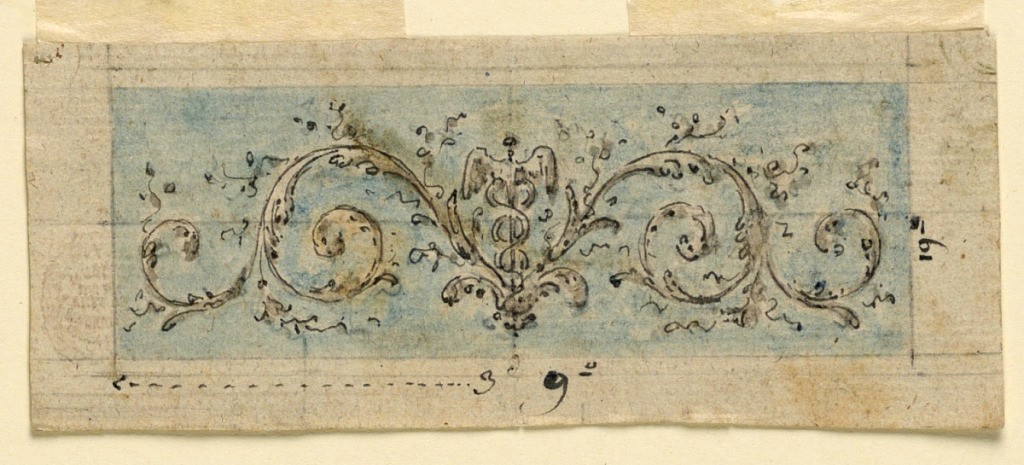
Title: Design for the decoration of a panel
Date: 1760–1780
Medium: Black chalk, brush and gray, black, and blue watercolor on paper
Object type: Drawing
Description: A caduceus rises in the center from a calyx. It is flanked by rinceaux. Measurements are written in ink beloe and at right. A scale is on the reverse.